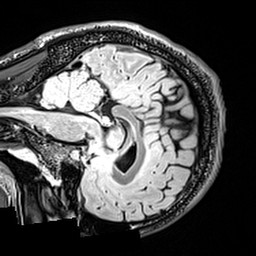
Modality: T2w
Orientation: sagittal
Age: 24
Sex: male
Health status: healthy
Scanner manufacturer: siemens
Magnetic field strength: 3 T
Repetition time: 5 s
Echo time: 0.397 s